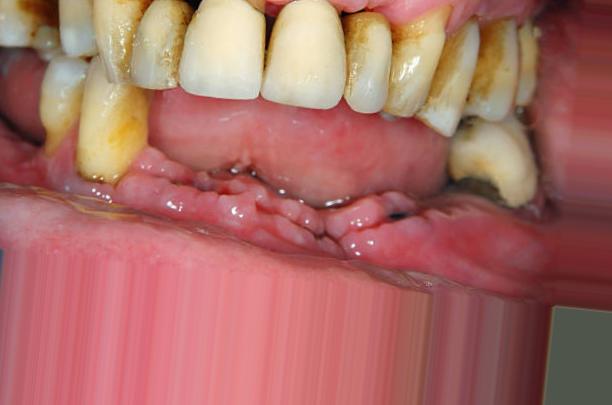
Condition: Tooth Discoloration